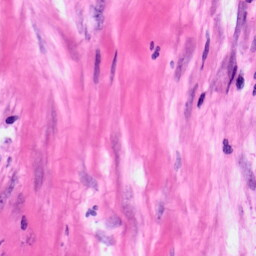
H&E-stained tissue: Pancreatic